Field crop: maize
Growth stage: 2
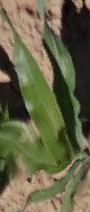
Species: maize